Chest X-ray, PA view. Patient: 53 years old, sex M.
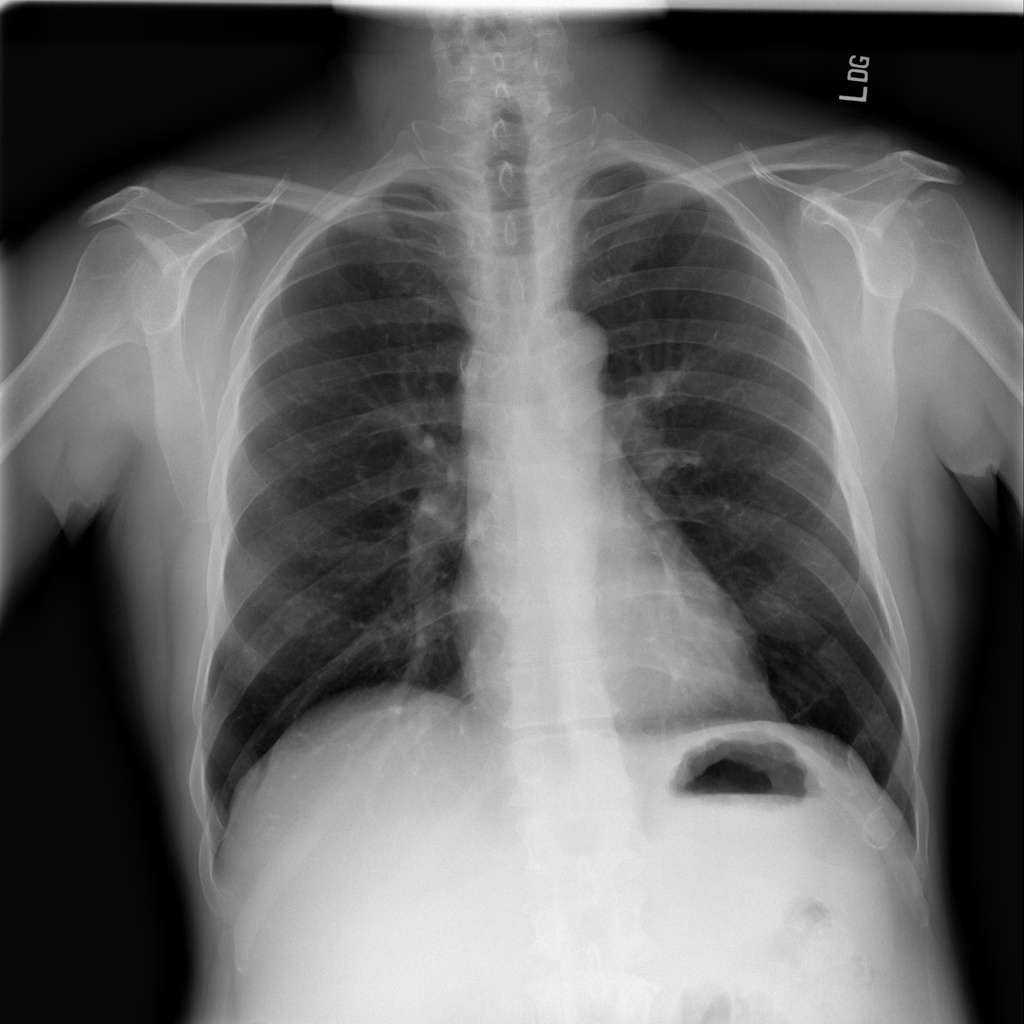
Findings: No Finding